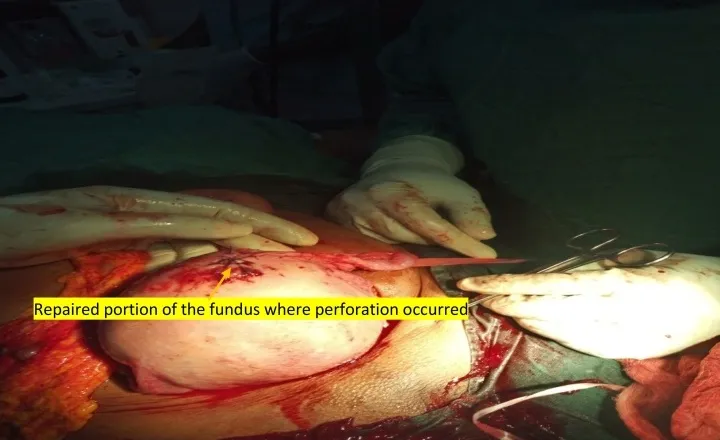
Showing fundus of the uterus after repair of site of placental perforation and uterine rupture.
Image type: medical_photograph (other_medical_photograph)